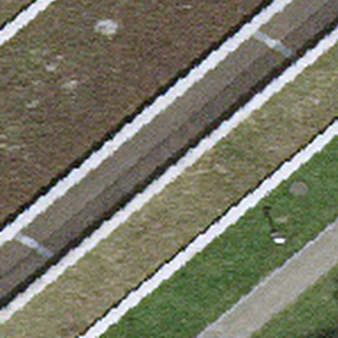
Label: other